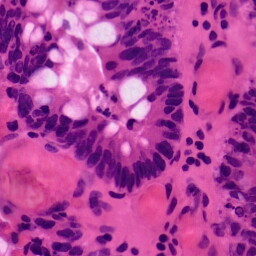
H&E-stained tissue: Colon